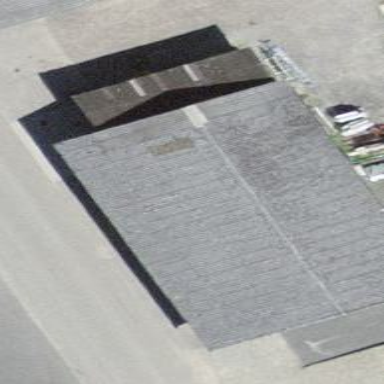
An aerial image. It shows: Warehouse building.